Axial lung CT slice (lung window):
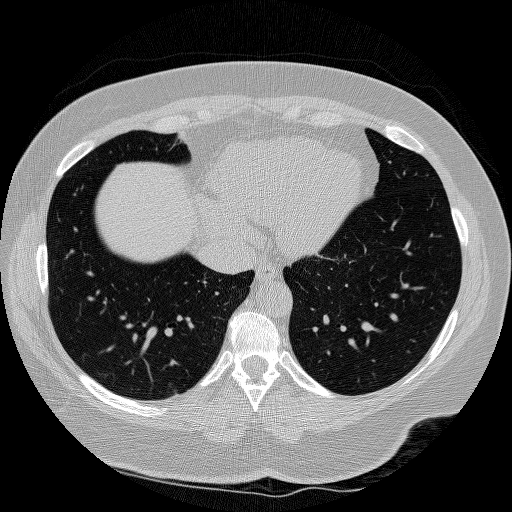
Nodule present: no